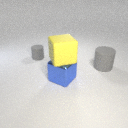
small gray rubber cylinder to the left of large blue metal cube